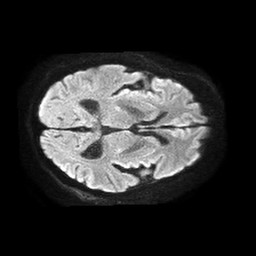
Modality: TRACE
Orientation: axial
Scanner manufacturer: philips
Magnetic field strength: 1.5 T
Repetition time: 4.6 s
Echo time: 0.08631 s